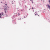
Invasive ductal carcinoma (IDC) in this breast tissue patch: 1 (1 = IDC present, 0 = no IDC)